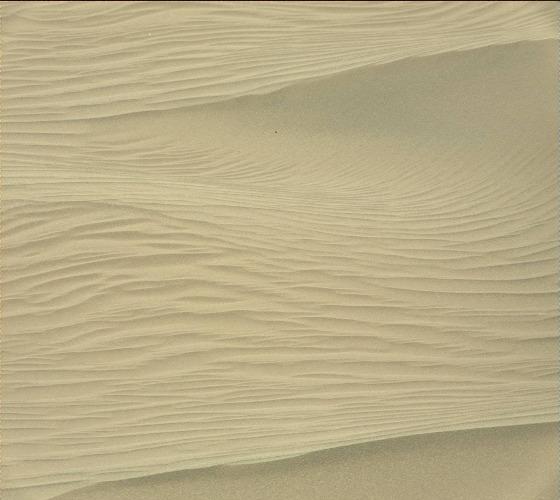
Terrain classes present: Gravel / Sand / Soil